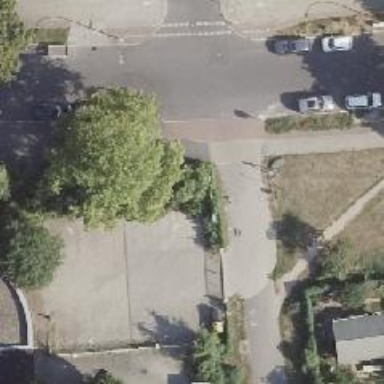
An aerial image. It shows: Driveway leading to service road.